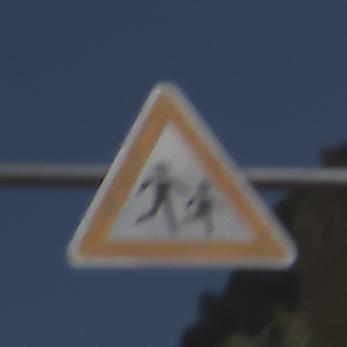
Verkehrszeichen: KinderLinks
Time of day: MorningAfternoon
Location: Outdoor (Nature)
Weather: Clear
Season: NotSpecified
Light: Natural